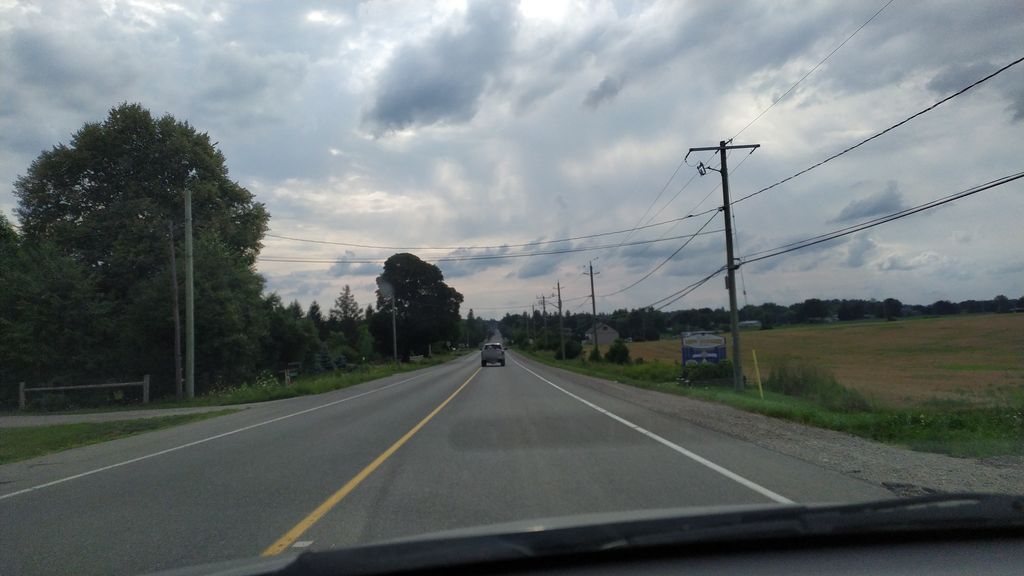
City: kitchener-waterloo